Field crop: maize
Growth stage: 2
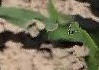
Species: maize